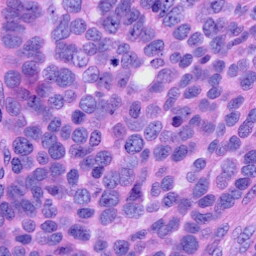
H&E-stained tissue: Ovarian